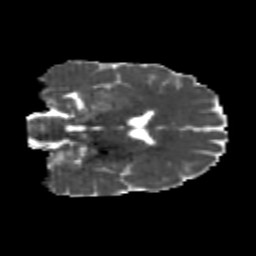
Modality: MD
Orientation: coronal
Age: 21
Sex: male
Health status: healthy
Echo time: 0.074 s